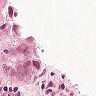
Metastatic tissue present: yes